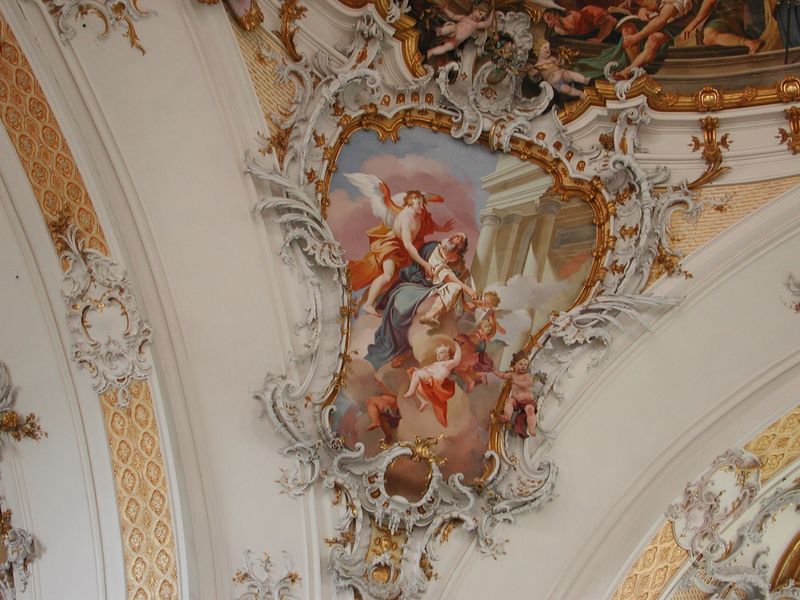
Titel: Ottobeuren, Klosterkirche
Künstler: Christoph Vogt
Standort: Ottobeuren, Klosterkirche (EU - D - Bayern)
Schlagwörter: blau, blätter, flügel, gemälde, mann, nackt, weiß, gelb, frau, orange, säule, säulen, rot, barock, kirche, gold, decke, rokoko, rosa, engel, putto, bogen, rundbogen, detail, wandgemälde, stuck, gewölbe, medaillon, palast, schweben, zwickel, musterung, sims, tempel, deckengemälde, fresko, schreiber, putten, putti, himmelfahrt, deckenmalerei, rocaille, evangelist, evangelium, matthäus, kirchendecke